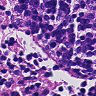
Metastatic tissue present: no